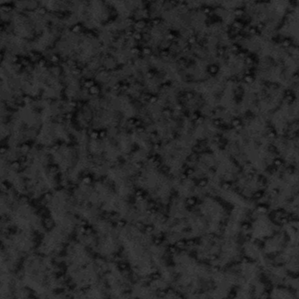
Label: frost